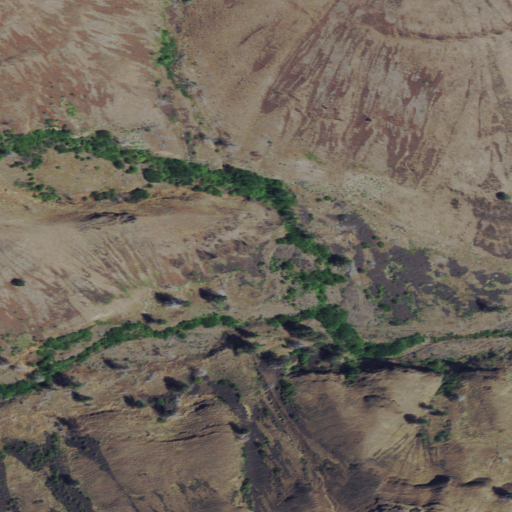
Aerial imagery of valley in Oregon named Barnet Canyon containing grassland and shrub